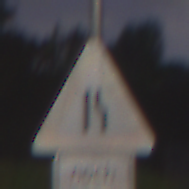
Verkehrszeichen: EinseitigVerengteFahrbahnRechts
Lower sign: LaengeEinerStrecke3
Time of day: Night
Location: Outdoor (Suburban)
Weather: PartlyCloudy
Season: NotSpecified
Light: Artificial